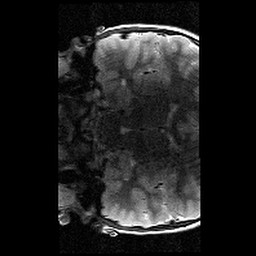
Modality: T2w
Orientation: coronal
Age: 9
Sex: female
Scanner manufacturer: siemens
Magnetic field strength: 3 T
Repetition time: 9.23 s
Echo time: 0.067 s